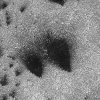
Atmospheric dust classification: not_dusty